Interaction volume radius: 5 \u00c5
Interaction volume height: 35 \u00c5
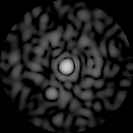
Disorder parameter: 0.8646